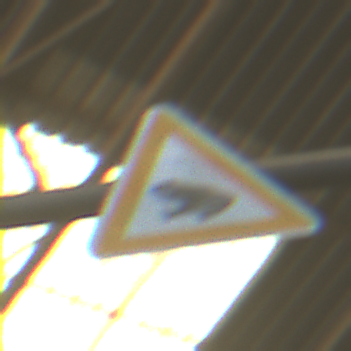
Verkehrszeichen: AmphibienwanderungRechts
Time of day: Midday
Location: Indoor (Urban)
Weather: NotSpecified
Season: NotSpecified
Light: Natural